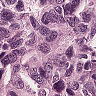
Metastatic tissue present: yes